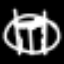
Label: pants